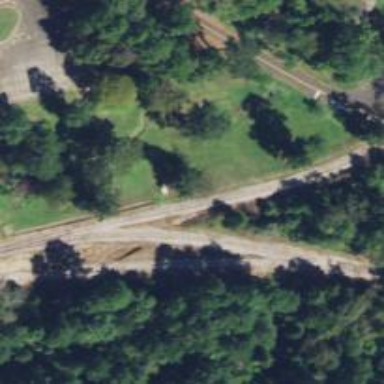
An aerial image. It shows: Preserved railway.